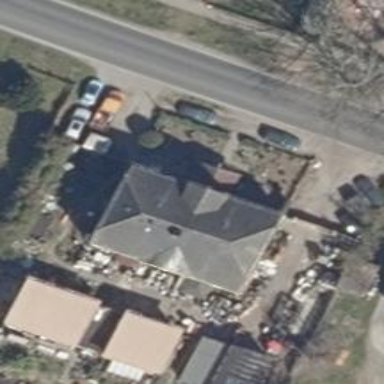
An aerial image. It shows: Restaurant.